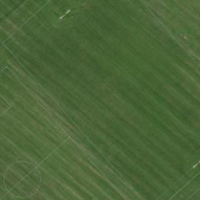
EUNIS habitat code: 53
Species observed at this site:
Ciconia ciconia